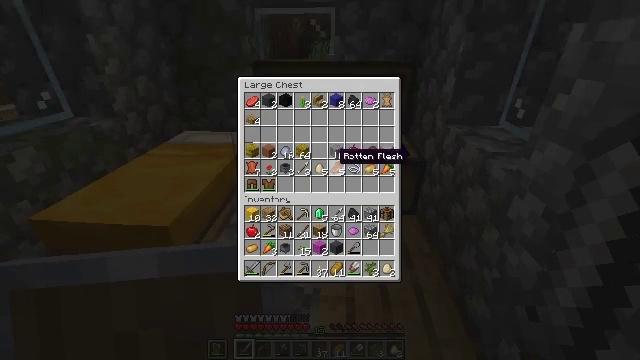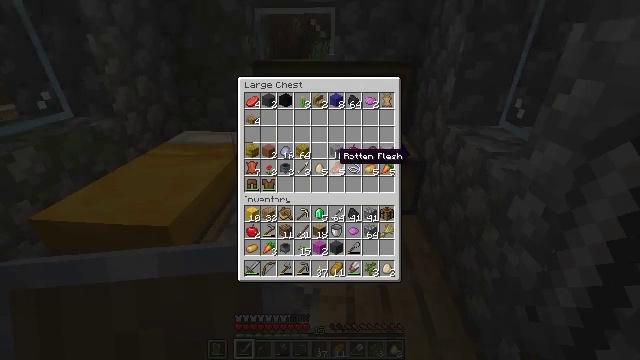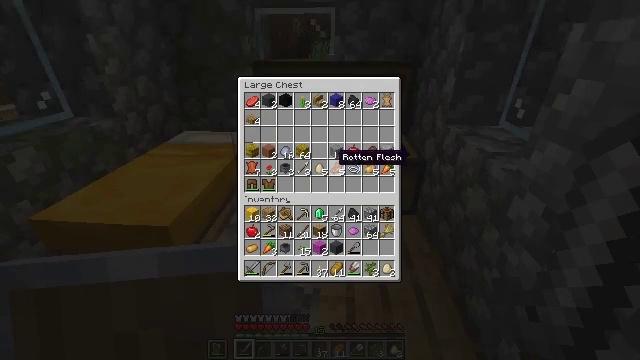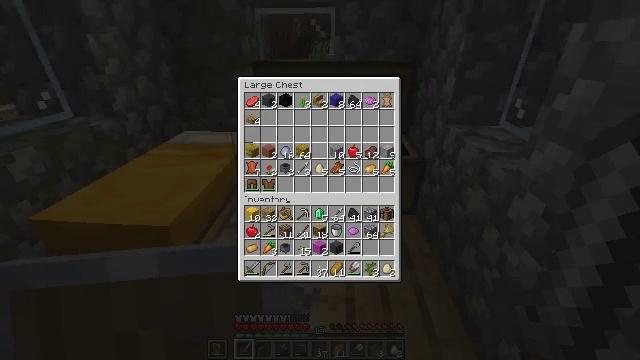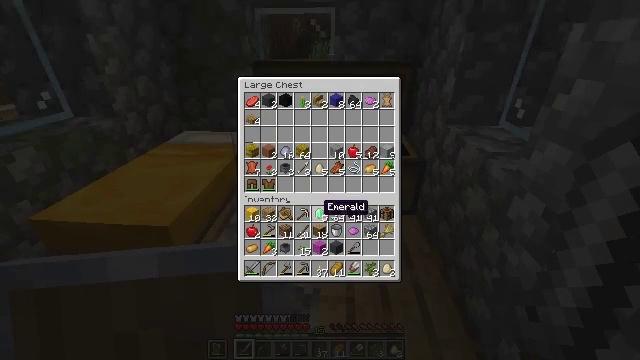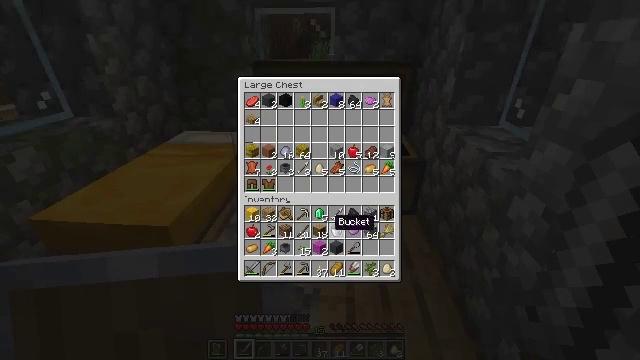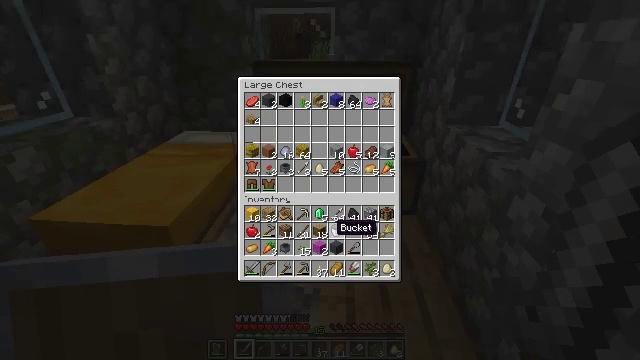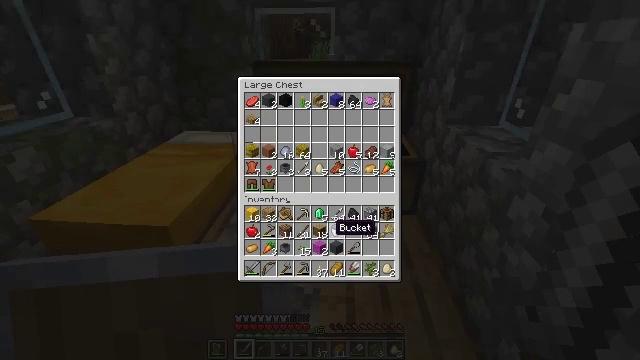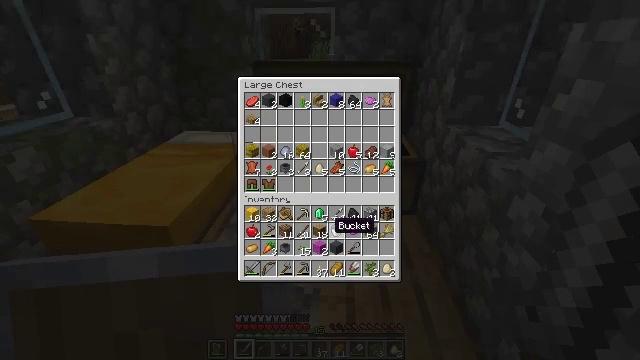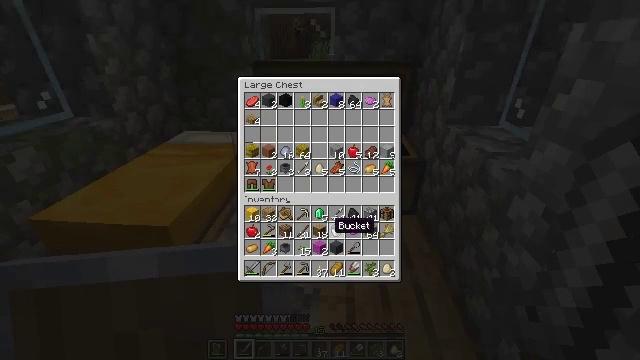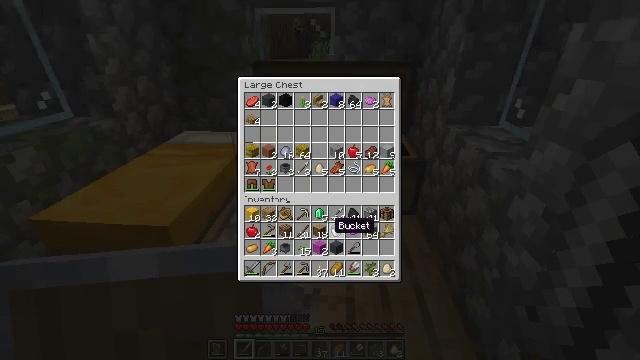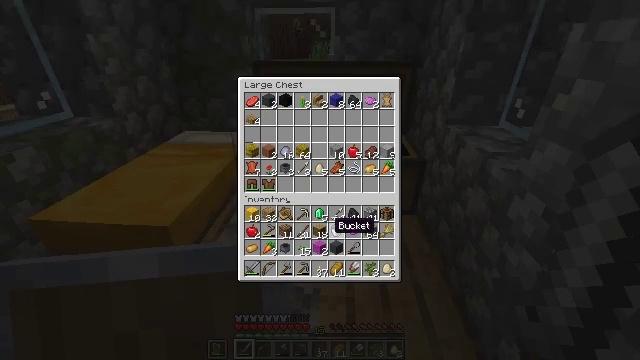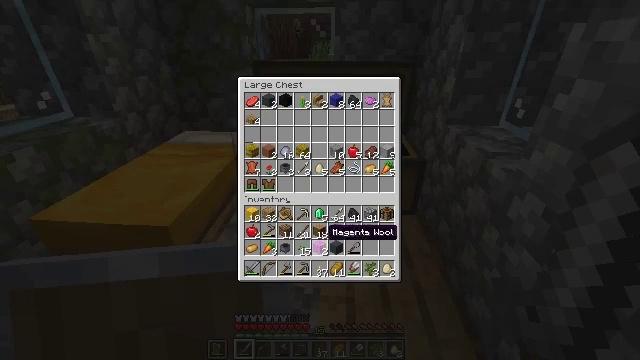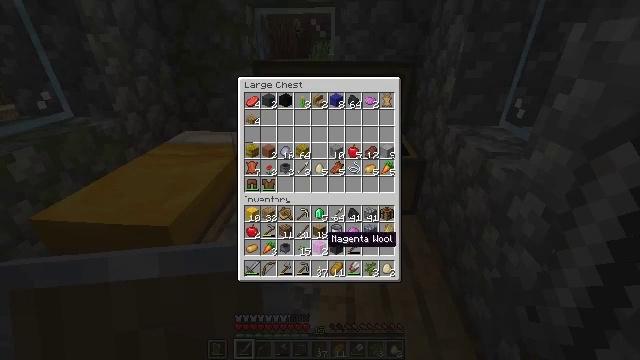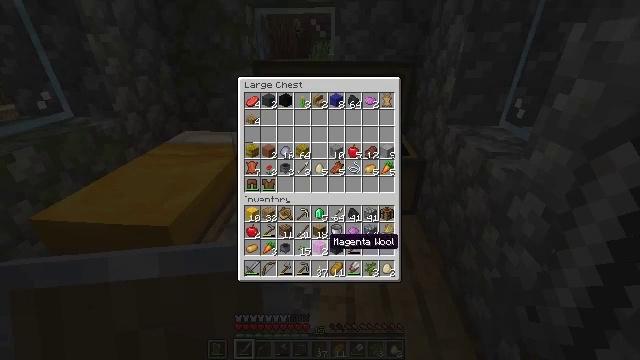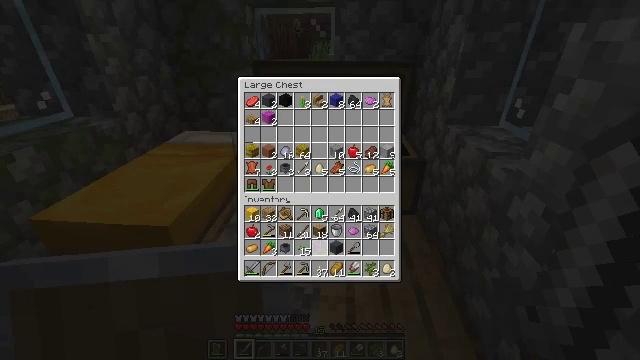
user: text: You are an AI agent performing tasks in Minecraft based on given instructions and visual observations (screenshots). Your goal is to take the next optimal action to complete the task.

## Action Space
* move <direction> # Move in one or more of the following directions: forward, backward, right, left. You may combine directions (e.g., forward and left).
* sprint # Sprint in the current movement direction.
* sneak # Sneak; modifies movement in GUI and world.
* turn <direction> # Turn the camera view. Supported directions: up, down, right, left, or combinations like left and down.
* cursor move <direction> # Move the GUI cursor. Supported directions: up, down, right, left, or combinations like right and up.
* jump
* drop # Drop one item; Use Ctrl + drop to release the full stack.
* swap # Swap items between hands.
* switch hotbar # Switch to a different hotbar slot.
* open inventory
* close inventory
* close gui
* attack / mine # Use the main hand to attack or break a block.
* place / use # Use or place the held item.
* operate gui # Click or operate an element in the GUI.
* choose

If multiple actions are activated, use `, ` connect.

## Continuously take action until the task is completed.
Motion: motion action
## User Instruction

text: Open the crafting table and make a yellow bed.
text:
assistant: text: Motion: no_op
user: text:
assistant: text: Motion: no_op
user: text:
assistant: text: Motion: turn left and down
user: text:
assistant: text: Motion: turn down
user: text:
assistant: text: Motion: sneak, turn right and down
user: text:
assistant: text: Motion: sneak
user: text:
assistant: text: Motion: sneak
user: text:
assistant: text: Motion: sneak
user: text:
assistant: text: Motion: sneak
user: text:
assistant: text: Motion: sneak
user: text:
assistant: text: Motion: sneak
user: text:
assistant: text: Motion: sneak, turn left
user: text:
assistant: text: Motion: sneak, turn down
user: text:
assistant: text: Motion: sneak
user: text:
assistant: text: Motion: sneak, attack / mine
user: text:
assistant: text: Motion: sneak, attack / mine
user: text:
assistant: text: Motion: sneak
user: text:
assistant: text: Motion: sneak, turn right
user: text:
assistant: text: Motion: sneak, attack / mine
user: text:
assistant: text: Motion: sneak, attack / mine
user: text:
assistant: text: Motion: sneak
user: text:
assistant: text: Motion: sneak
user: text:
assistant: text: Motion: sneak
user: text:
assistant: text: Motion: sneak, turn left and up
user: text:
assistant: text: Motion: sneak, turn left and up
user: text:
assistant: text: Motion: sneak
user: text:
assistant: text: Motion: sneak, turn left
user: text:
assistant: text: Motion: sneak
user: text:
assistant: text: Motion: sneak
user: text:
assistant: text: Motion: sneak